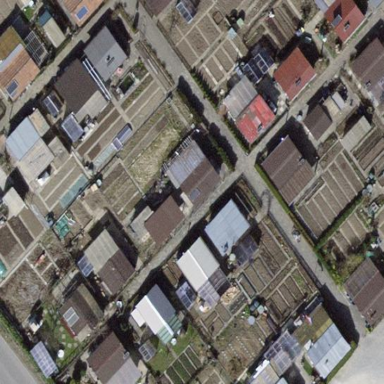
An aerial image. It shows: Allotments area.